Field crop: maize
Growth stage: 1
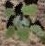
Species: chenopodium